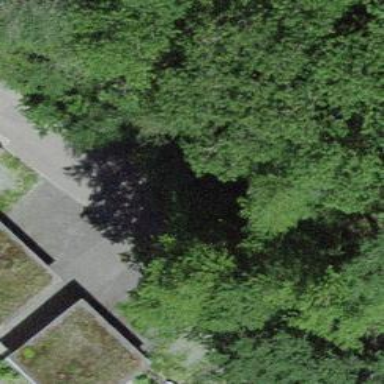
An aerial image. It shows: White bench.